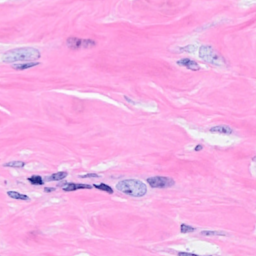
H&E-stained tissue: Breast